Question: How can I create a popup menu like the one present in WhatsApp?

Sorry for the dumb question, but I don't even know what to search. I'm pretty sure it's not a 'UIPickerView'.
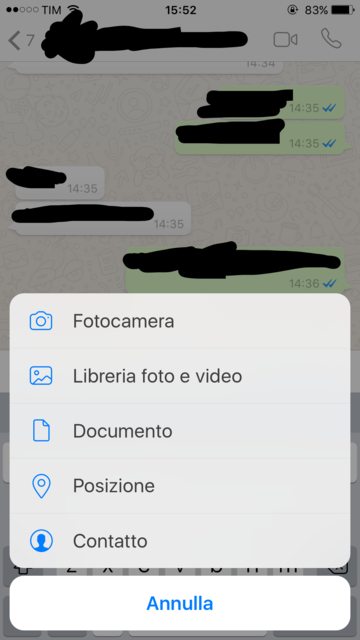
Answer: This is an . <URL> about it in the iOS Human Interface Guidelines.
You can make one like this:
## SwiftUI (iOS 15 and above)
Use 'confirmationDialog()'. <URL>
'''
@State private var shouldShowActionSheet = false
<custom view>
.confirmationDialog("", isPresented: $shouldShowActionSheet) {
Button("Option 1") {
<handler>
}
Button("Option 2") {
<handler>
}
Button("Cancel", role: .cancel) { }
}
'''
## SwiftUI (iOS 13 and 14)
'''
@State private var shouldShowActionSheet = false
[...]
<custom view>
.actionSheet(isPresented: $shouldShowActionSheet) {
ActionSheet(
title: Text(""),
buttons: [
.default(Text("Option 1")) {
<handler>
},
.default(Text("Option 2")) {
<handler>
},
.cancel()
]
)
}
'''
## UIKit
'''
let alert = UIAlertController(
title: nil,
message: nil,
preferredStyle: .actionSheet
)
alert.addAction(
.init(title: "Action 1", style: .default) { _ in
<handler>
}
)
alert.addAction(
.init(title: "Action 1", style: .default) { _ in
<handler>
}
)
present(alert, animated: true)
'''